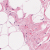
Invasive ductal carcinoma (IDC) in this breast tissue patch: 0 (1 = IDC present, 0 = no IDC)